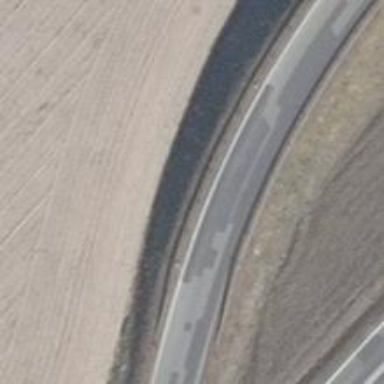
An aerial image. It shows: Secondary link road with asphalt surface.